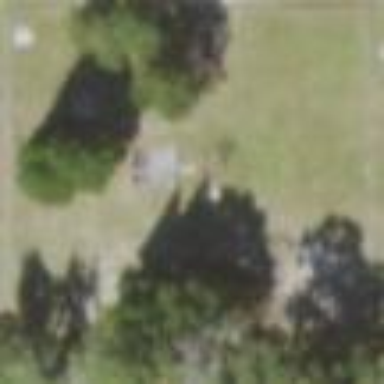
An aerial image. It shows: Cemetery.